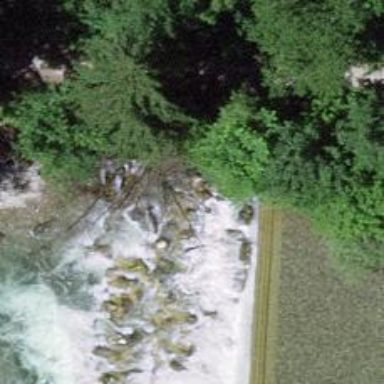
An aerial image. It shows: Weir along the waterway.